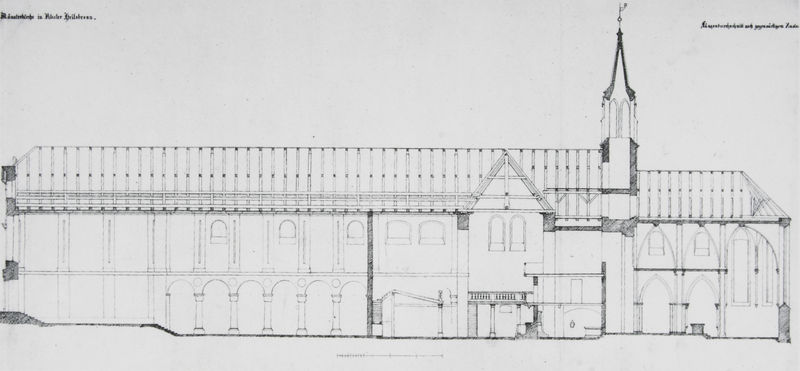
Titel: Münsterkirche in Heilsbronn, Längsschnitt vor der Restaurierung
Künstler: Friedrich von Gärtner
Standort: München
Institution: Architekturmuseum der Technischen Universität
Schlagwörter: weiß, dreieck, kirchturm, fenster, grau, laterne, schwarz, skizze, säule, säulen, tür, zeichnung, dach, gebäude, haus, wand, architektur, lang, spitze, ebene, kirche, turm, schiff, schrift, papier, ansicht, bogen, fassade, türen, fahne, giebel, linien, rundbogen, spitz, balken, geländer, striche, tor, zinnen, bögen, eingang, arkade, türmchen, groß, druck, schnitt, schraffur, stich, titel, schwarzweiß, text, beschriftung, dachstuhl, entwurf, schema, kathedrale, langhaus, portal, querhaus, spitzbögen, apsis, rundbögen, romanik, chor, kapelle, fensterbrett, etagen, geschosse, wetterfahne, plan, ausgang, bau, beschreibung, basilika, gebälk, zinne, gibel, riss, grundriss, massstab, aufriss, architekturzeichnung, satteldach, romanisch, längsschnitt, längsschiff, taufbecken, akade, mansardendach, schirft, dachkonstruktion, wetterhahn, dachreiter, kirchenfenster, spitzfenster, chorraum, technische zeichnung, skizee, palisaden, fromen, fenster7dach, bögenpalisaden, kturm